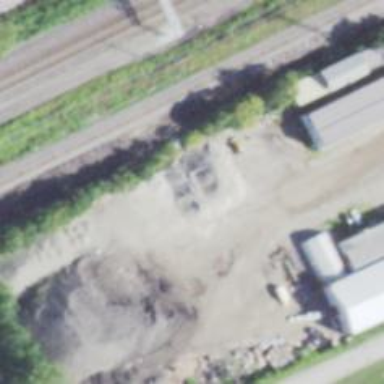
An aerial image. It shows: Railway siding for service.